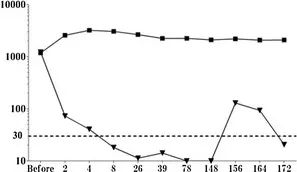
Changes in serum free and total IgE levels over time before and after omalizumab administration. Changes in serum free IgE (Black up-pointing triangle) and total IgE (Black square) levels are shown before commencing omalizumab (-1 week) to 172 weeks after beginning administration. The longitudinal axis represents the logarithmic expression of serum IgE levels.
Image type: pathology (immunostaining)